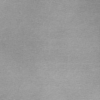
Label: dusty